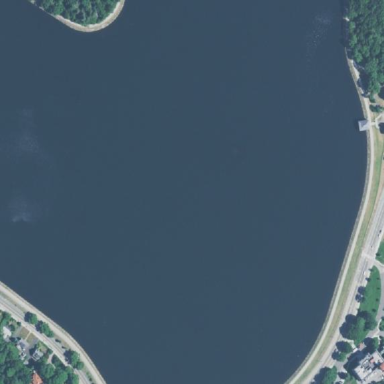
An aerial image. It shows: Reservoir of natural water.